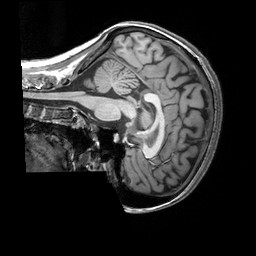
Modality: T1w
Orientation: sagittal
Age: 18
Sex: female
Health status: healthy
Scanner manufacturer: siemens
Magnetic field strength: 3 T
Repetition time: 2.3 s
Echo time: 0.00303 s